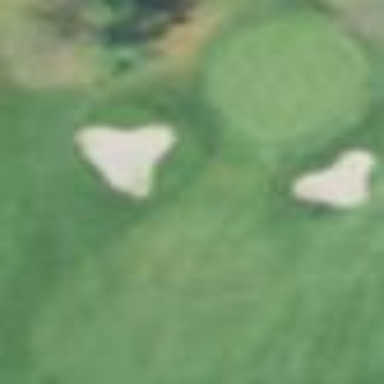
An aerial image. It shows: Golf fairway surrounded by grass.